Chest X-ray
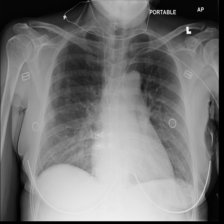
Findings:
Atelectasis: negative
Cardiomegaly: negative
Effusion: negative
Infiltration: negative
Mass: negative
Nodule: negative
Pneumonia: negative
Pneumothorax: negative
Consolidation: negative
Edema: negative
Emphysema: negative
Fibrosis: negative
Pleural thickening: negative
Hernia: negative